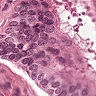
Metastatic tissue present: yes